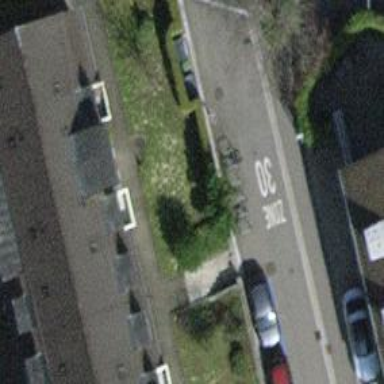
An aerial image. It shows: Bicycle parking area with stands.